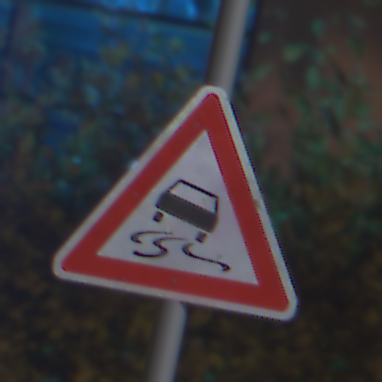
Verkehrszeichen: SchleuderOderRutschgefahr
Umgebung: Outdoor, Urban
Tageszeit: Night
Wetter: PartlyCloudy
Licht: Artificial
Jahreszeit: NotSpecified
Kontrast: HighContrast